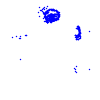
Particle: proton